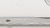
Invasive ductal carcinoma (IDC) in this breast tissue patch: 0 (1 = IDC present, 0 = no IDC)